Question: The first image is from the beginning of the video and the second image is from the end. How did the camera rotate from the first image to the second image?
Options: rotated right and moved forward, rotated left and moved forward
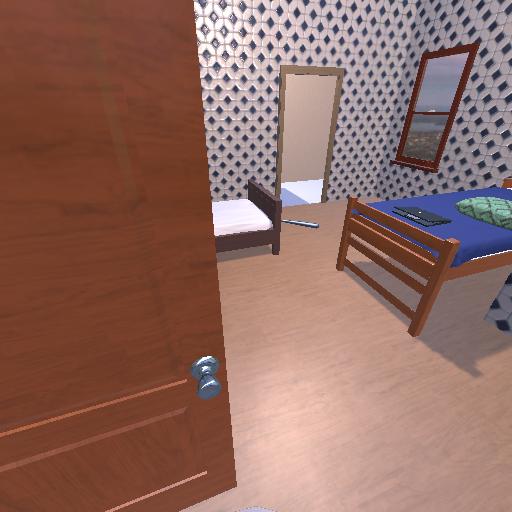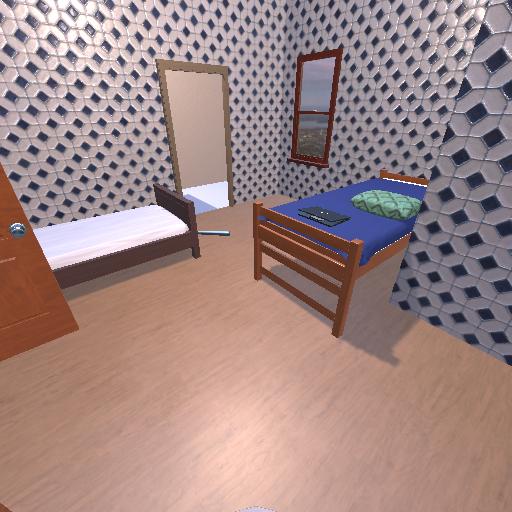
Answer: rotated right and moved forward